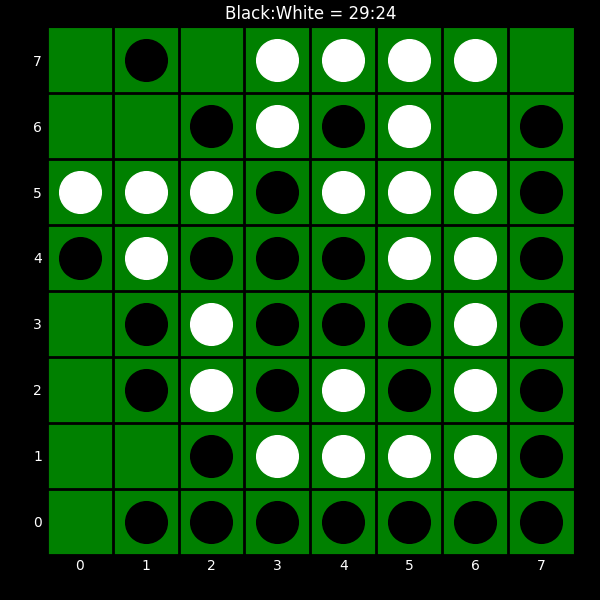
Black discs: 29
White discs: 24